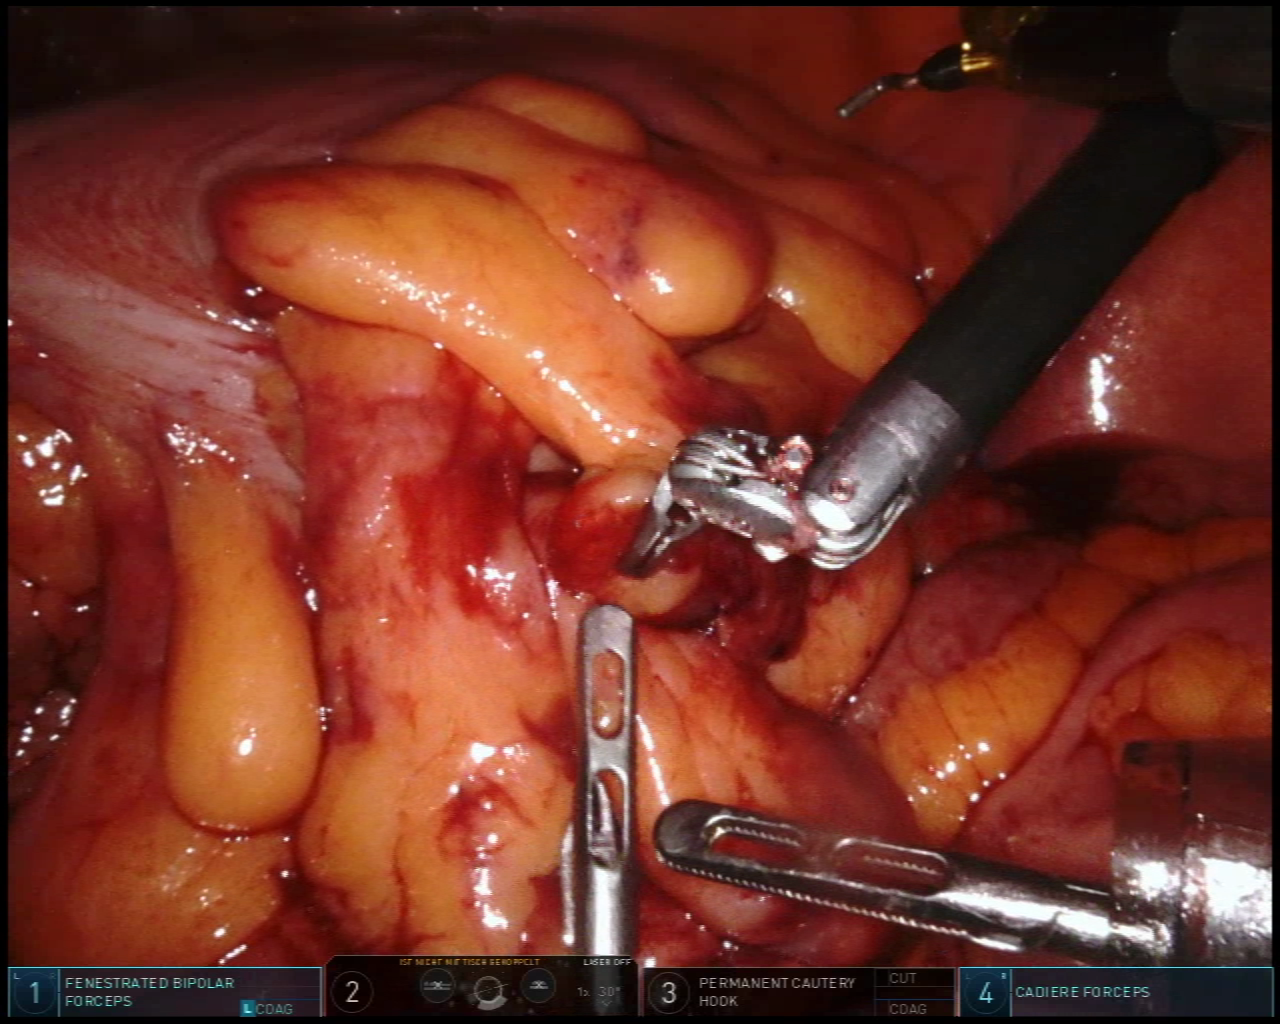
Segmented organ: colon
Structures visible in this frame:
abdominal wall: yes
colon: yes
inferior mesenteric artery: no
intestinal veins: no
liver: no
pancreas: no
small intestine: yes
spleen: no
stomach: no
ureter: no
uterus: no
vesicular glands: no